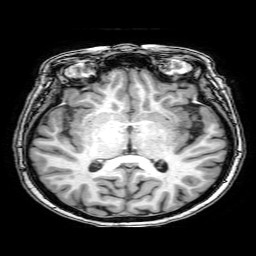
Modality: T1w
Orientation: coronal
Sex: female
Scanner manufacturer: philips
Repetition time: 0.008125 s
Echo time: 0.00371 s